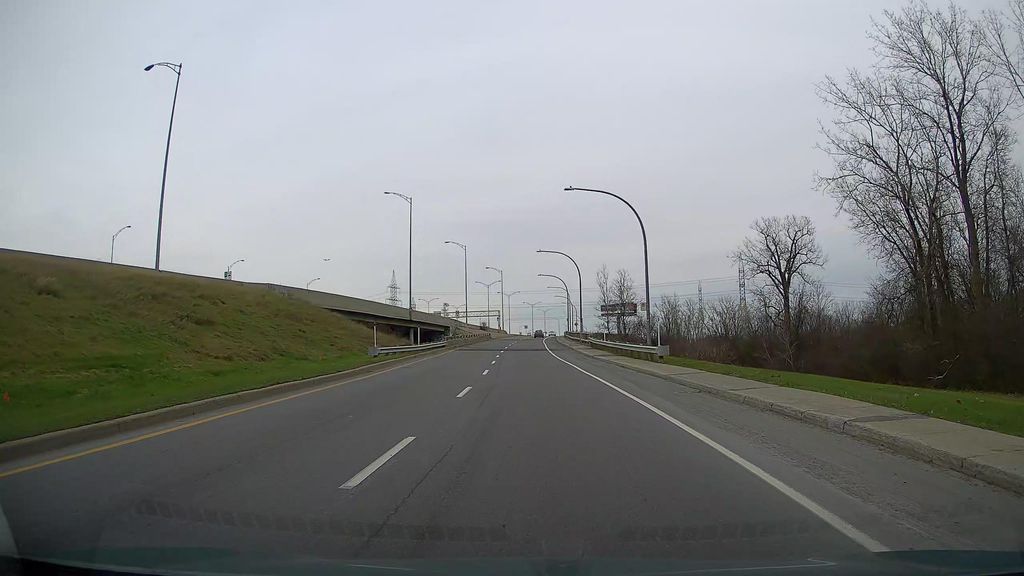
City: montreal